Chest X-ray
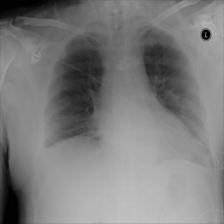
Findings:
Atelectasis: negative
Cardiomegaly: negative
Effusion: negative
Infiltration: positive
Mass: negative
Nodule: negative
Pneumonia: negative
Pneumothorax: negative
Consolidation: negative
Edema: negative
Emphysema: negative
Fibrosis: negative
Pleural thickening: negative
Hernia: negative